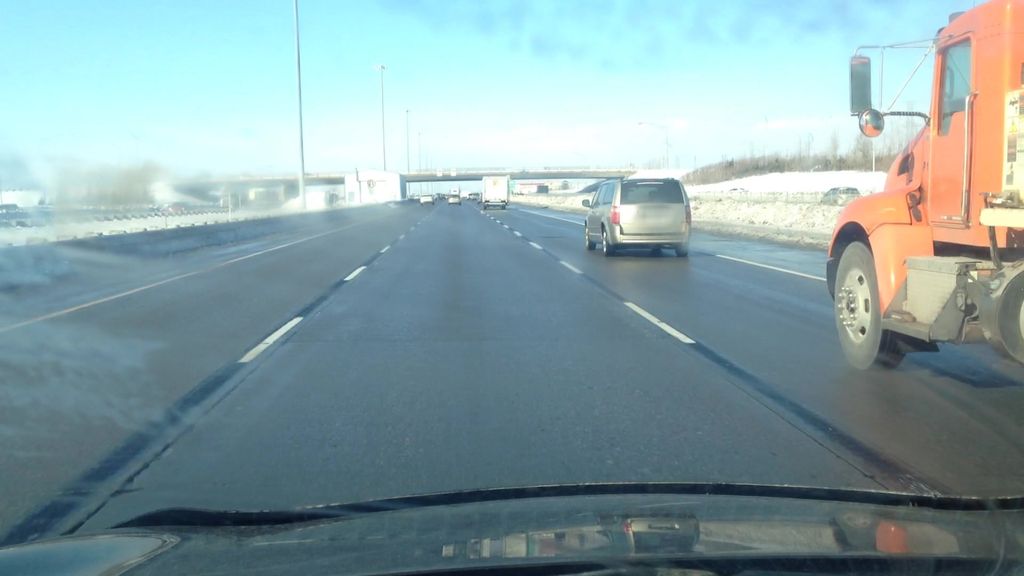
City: montreal